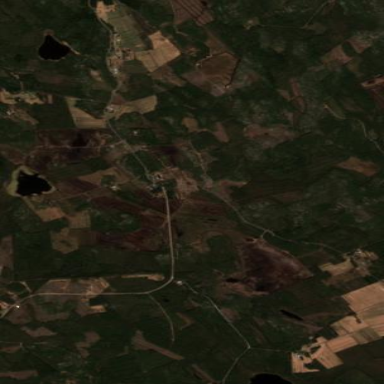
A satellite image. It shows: Farmland bordering bog wetland area.